Question: I am trying to replicate the following figure in R: (adapted from <URL>

The basic concept of the figure is to show the first few components of a DFT, plotted in the time domain, and then show a reconstructed wave in the time domain using only these components (X') relative to the original data (X). I would like to slightly modify the above figure such that all of the lines shown are overlaid on a single plot.
I have been trying to adapt the figure with some real data sampled at 60 Hz. For example:
'''
## 3 second sample where: time is in seconds and var is the variable of interest
temp = data.frame(time=seq(from=0,to=3,by=1/60),
var = c(0.054,0.054,0.054,0.072,0.072,0.072,0.072,0.09,0.09,0.108,0.126,0.126,
0.126,0.126,0.126,0.144,0.144,0.144,0.144,0.144,0.162,0.162,0.144,0.126,
0.126,0.108,0.144,0.162,0.18,0.162,0.126,0.126,0.108,0.108,0.126,0.144,
0.162,0.144,0.144,0.144,0.144,0.162,0.162,0.126,0.108,0.09,0.09,0.072,
0.054,0.054,0.054,0.036,0.036,0.018,0.018,0.018,0.018,0,0.018,0,
0,0,-0.018,0,0,0,-0.018,0,-0.018,-0.018,0,-0.018,
-0.018,-0.018,-0.018,-0.036,-0.036,-0.054,-0.054,-0.072,-0.072,-0.072,-0.072,-0.072,
-0.09,-0.09,-0.108,-0.126,-0.126,-0.126,-0.144,-0.144,-0.144,-0.162,-0.162,-0.18,
-0.162,-0.162,-0.162,-0.162,-0.144,-0.144,-0.144,-0.126,-0.126,-0.108,-0.108,-0.09,
-0.072,-0.054,-0.036,-0.018,0,0,0,0,0.018,0.018,0.036,0.054,
0.054,0.054,0.054,0.054,0.054,0.054,0.054,0.054,0.054,0.072,0.054,0.072,
0.072,0.072,0.072,0.072,0.072,0.054,0.054,0.054,0.036,0.036,0.036,0.036,
0.036,0.054,0.054,0.072,0.09,0.072,0.036,0.036,0.018,0.018,0.018,0.018,
0.036,0.036,0.036,0.036,0.018,0,-0.018,-0.018,-0.018,-0.018,-0.018,0,
-0.018,-0.036,-0.036,-0.018,-0.018,-0.018,-0.036,0,0,-0.018,-0.018,-0.018,-0.018))
##plot the original data
ggplot(temp, aes(x=time, y=var))+geom_line()
'''
I believe that I can use 'fft()' to eventually accomplish this goal however the leap from the output of 'fft()' to my goal is a bit unclear.
I realize that this question is somewhat similar to: <URL> but I am more specifically interested in the actual code for the specific data above.
Please note that I am relatively new to time series analysis so any clarity you could provide w.r.t. putting the output of fft() in context, or any package you could recommend that would accomplish this task efficiently would be appreciated.
Thank you
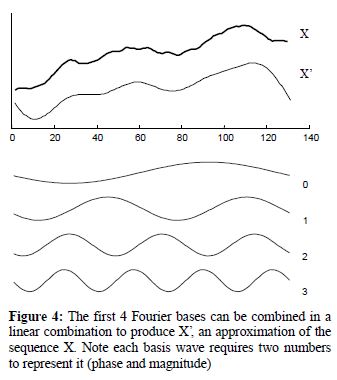
Answer: Matlab is your best tool, and the specific function is just fft(). To use it, first determine several basic parameters of your time domain data:
1, time duration (T), which equals to 3s.
2, Sampling interval T_s, which equals to 1/60 s.
3, Frequency domain revolution f_s, which equals to the frequency difference between two adjacent Fourier basis. You may define f_s according to your needs. However, the smallest possible f_s equals to 1/T=0.333 Hz. As a result, if you want better frequency domain revolution (smaller f_s), you need longer time domain data.
4, Maximum frequency f_M, which equals to 1/(2T_s)=30 according to Shannon sampling theory.
5, DFT length N, which equals to 2*f_M/f_s.
Then find out the specific frequencies of four Fourier basis that you want to use to approximate the data. For example, 3,6,9 and 12 Hz. So f_s = 3 Hz. Then N=2*f_M/f_s=20.
Your Matlab code looks like this:
'''
var=[0.054,0.054,0.054 ...]; % input all your data points here
f_full=fft(var,20); % Do 20-point fft
f_useful=f_full(2:5); % You are interested with the lowest four frequencies except DC
'''
Here f_useful contains the four complex coefficients of four Fourier basis. To reconstruct var, do the following:
'''
% Generate basis functions
dt=0:1/60:3;
df=[3:3:12];
basis1=exp(1j*2*pi*df(1)*dt);
basis2=exp(1j*2*pi*df(2)*dt);
basis3=exp(1j*2*pi*df(3)*dt);
basis4=exp(1j*2*pi*df(4)*dt);
% Reconstruct var
var_recon=basis1*f_useful(1)+...
basis2*f_useful(2)+...
basis3*f_useful(3)+...
basis4*f_useful(4);
var_recon=real(var_recon);
% Plot both curves
figure;
plot(var);
hold on;
plot(var_recon);
'''
Adapt this code to your paper :)